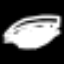
Label: square